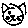
Label: cat